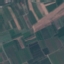
Land use / land cover: PermanentCrop